Interaction volume radius: 10 \u00c5
Interaction volume height: 30 \u00c5
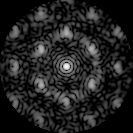
Disorder parameter: 0.5158